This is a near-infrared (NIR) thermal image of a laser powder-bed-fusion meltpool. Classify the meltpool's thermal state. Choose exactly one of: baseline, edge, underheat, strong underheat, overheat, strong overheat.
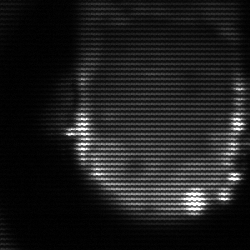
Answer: baseline